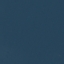
Land use / land cover: SeaLake